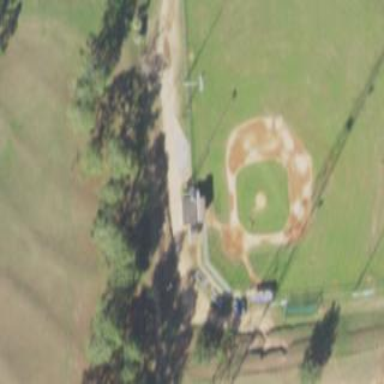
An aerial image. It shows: Baseball pitch for leisure and sports activities.